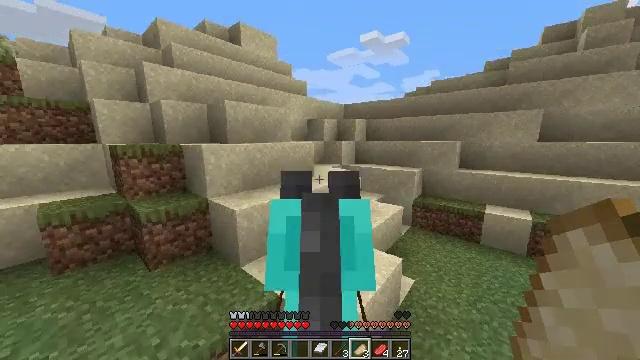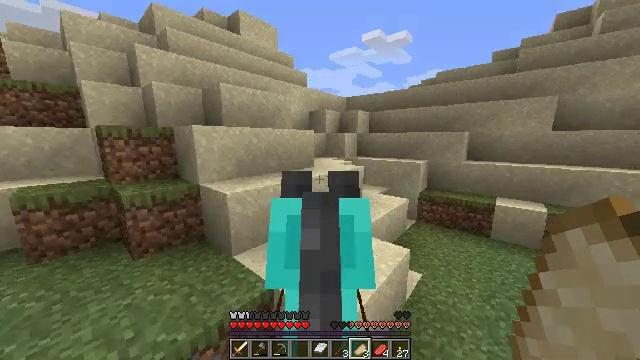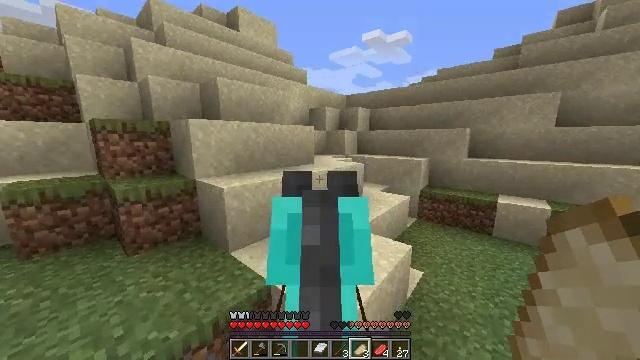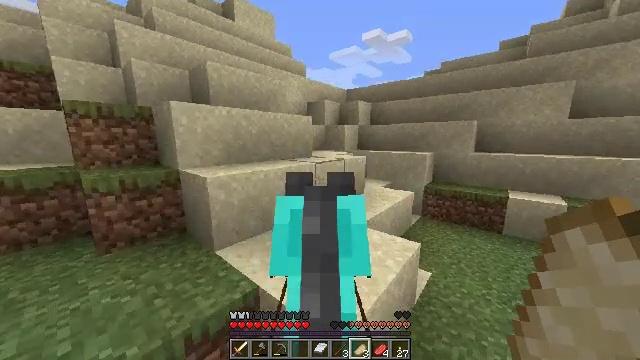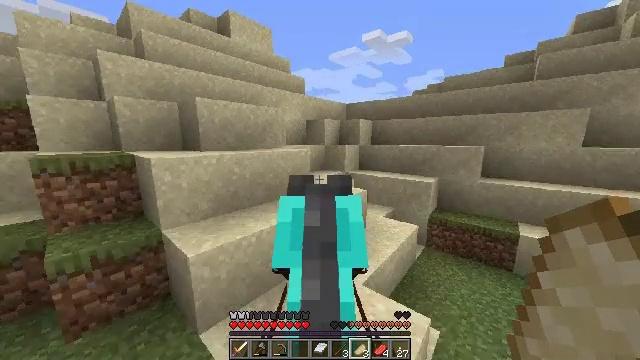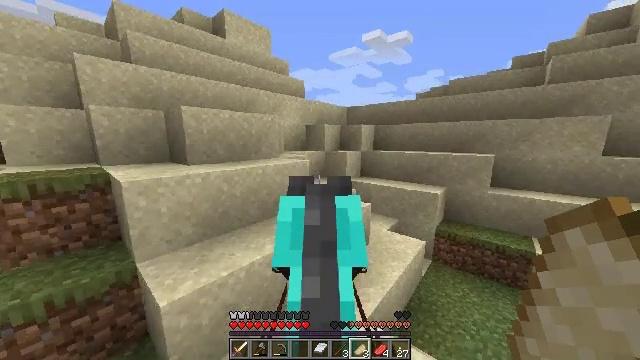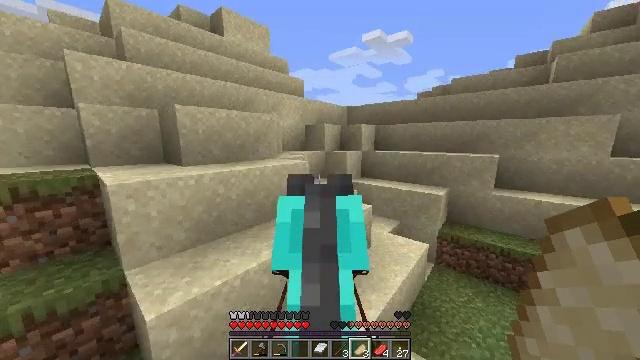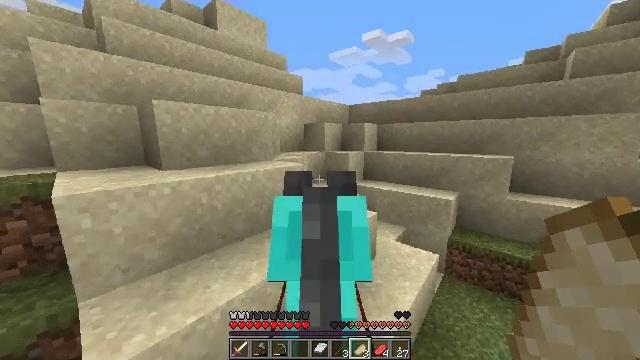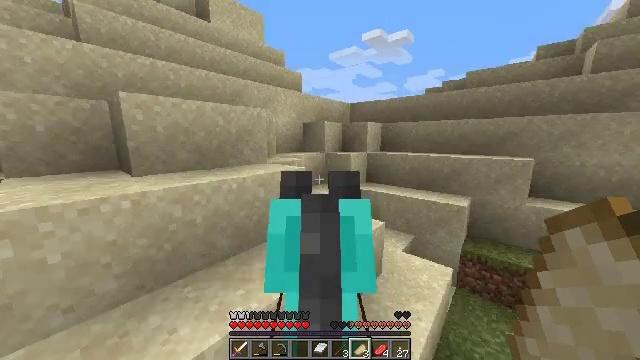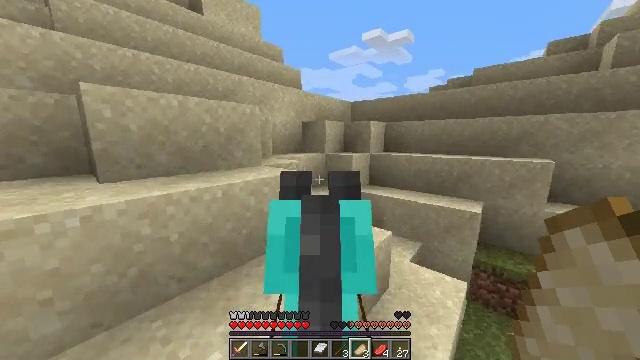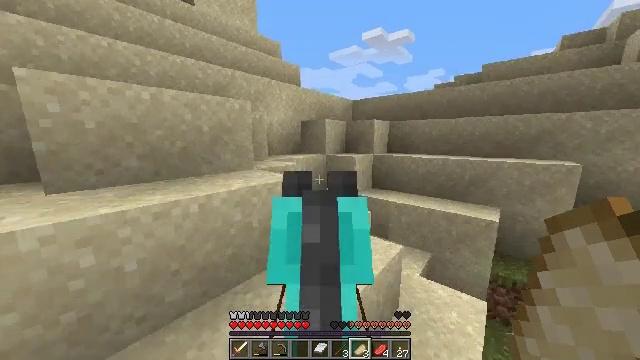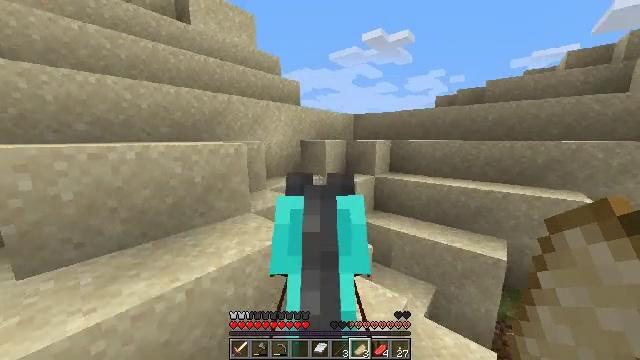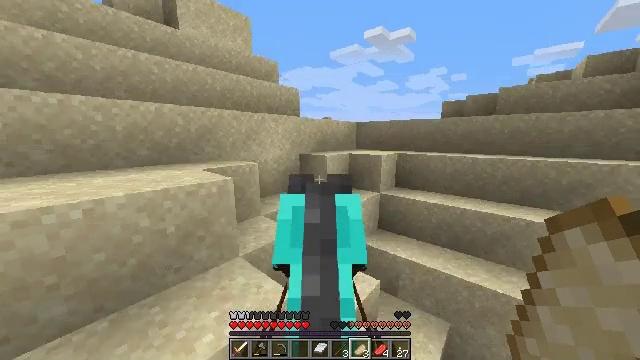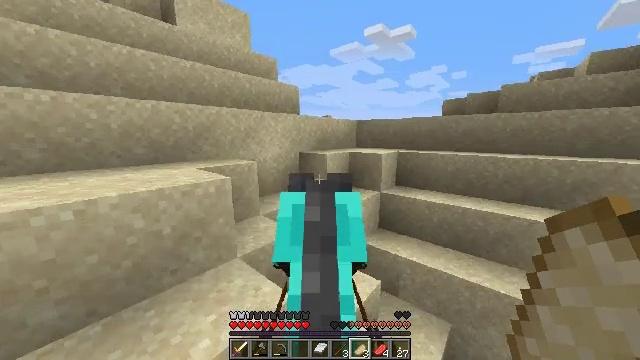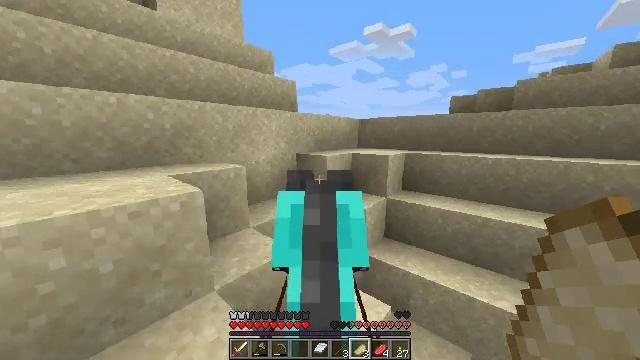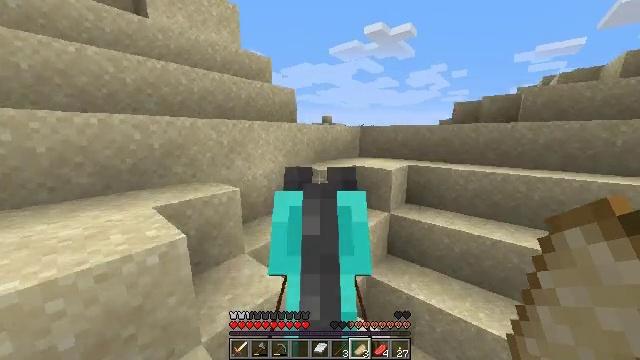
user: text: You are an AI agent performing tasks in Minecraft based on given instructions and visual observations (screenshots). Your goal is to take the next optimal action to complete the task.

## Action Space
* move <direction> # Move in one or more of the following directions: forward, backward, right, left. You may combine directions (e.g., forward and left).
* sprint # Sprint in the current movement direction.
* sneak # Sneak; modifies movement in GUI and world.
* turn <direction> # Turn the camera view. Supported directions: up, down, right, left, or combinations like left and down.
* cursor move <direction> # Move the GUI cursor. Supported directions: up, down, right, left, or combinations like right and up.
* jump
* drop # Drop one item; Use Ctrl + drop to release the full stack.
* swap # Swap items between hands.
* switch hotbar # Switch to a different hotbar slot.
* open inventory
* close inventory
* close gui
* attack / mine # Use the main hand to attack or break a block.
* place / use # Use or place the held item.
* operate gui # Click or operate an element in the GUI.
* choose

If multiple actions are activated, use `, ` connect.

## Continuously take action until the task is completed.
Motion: motion action
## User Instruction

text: Get cactus from the sandy areas.
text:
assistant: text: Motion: move forward
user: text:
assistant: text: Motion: move forward
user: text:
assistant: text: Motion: move forward
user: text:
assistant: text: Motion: move forward
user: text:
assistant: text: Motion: move forward
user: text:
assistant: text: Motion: move forward
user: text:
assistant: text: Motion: move forward
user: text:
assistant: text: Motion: move forward
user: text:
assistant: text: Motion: move forward
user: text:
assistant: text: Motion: move forward
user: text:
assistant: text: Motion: move forward
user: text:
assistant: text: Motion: move forward
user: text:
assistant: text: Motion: move forward
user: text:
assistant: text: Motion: move forward, sprint
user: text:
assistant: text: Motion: move forward, sprint
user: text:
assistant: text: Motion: move forward, sprint
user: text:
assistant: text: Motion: move forward, sprint
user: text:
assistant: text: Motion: move forward, sprint
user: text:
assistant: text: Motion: move forward, sprint
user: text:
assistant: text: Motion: move forward, sprint
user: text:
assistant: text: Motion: move forward, sprint
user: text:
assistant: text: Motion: move forward, sprint
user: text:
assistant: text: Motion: move forward, sprint
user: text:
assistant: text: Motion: move forward
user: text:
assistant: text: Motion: move forward
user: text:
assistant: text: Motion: move forward
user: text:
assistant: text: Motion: move forward
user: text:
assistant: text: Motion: move forward
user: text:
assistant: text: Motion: move forward
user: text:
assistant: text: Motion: move forward